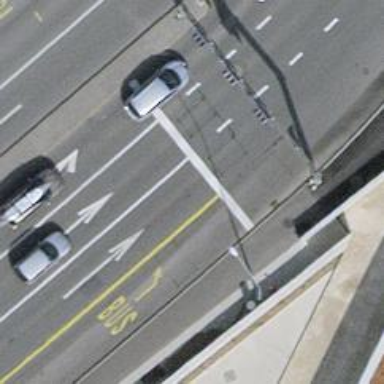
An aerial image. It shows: Road with traffic signals.